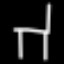
Label: chair